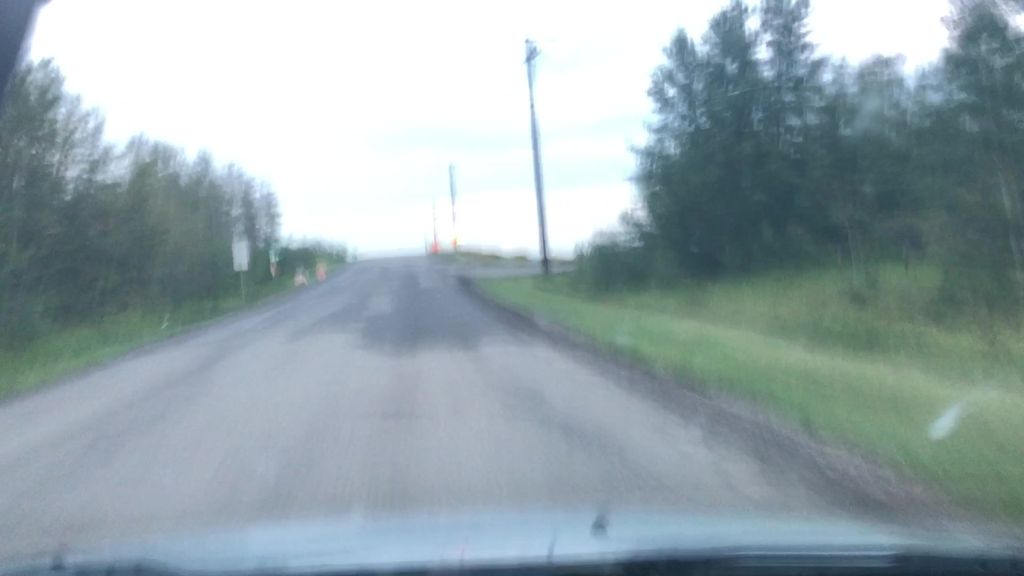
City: edmonton